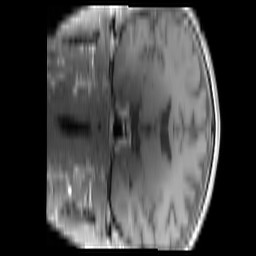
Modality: T1w
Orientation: coronal
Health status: ill
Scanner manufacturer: siemens
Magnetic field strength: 3 T
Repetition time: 0.4 s
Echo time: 0.00246 s